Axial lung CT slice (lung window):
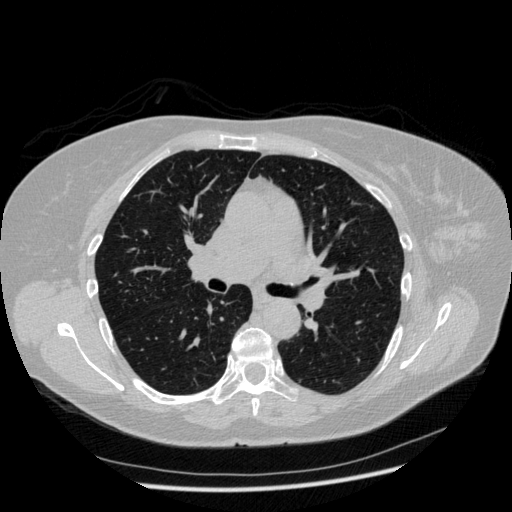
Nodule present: no